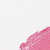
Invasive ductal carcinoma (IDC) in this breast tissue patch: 0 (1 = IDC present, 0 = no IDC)